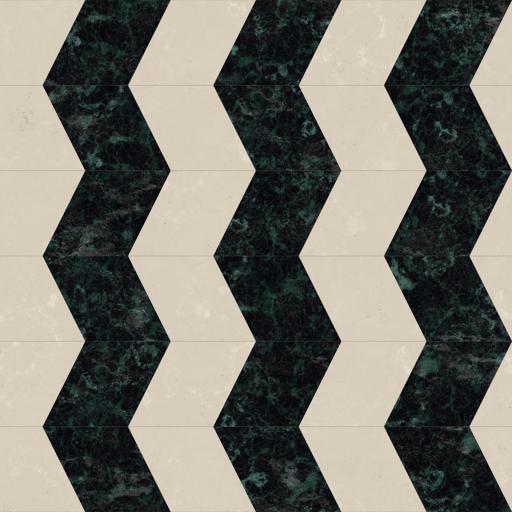
Tags: floor marble stone tiled tiles tiling